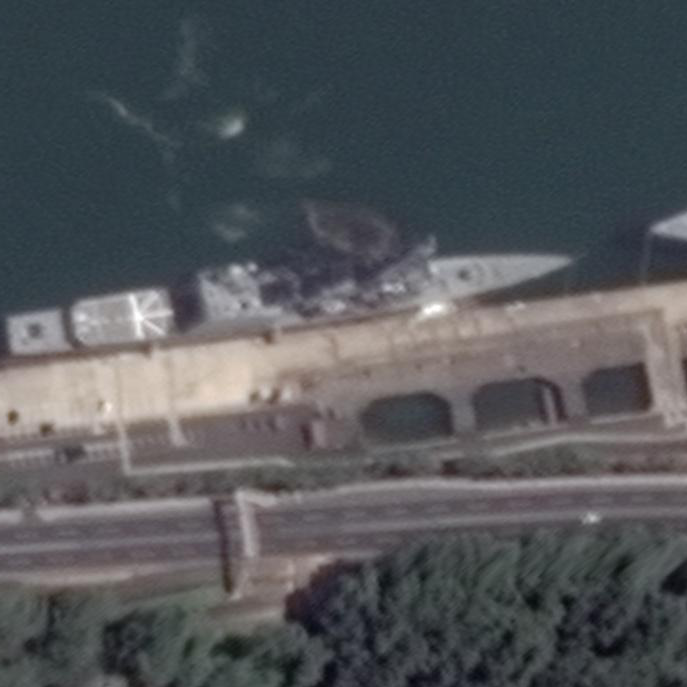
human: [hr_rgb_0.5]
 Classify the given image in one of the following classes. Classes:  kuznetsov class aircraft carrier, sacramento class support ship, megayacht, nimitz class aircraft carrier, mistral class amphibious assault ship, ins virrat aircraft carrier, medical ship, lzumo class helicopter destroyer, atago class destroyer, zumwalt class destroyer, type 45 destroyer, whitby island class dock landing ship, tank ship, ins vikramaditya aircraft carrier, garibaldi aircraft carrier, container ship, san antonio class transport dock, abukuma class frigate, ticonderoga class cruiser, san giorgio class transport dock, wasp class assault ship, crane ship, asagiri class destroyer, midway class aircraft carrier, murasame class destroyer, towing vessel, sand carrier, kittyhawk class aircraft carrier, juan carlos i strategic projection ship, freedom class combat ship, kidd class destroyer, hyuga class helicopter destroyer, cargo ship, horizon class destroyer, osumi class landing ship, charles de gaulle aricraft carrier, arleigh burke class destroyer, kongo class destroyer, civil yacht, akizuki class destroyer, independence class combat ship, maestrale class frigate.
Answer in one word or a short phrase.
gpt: Abukuma class frigate